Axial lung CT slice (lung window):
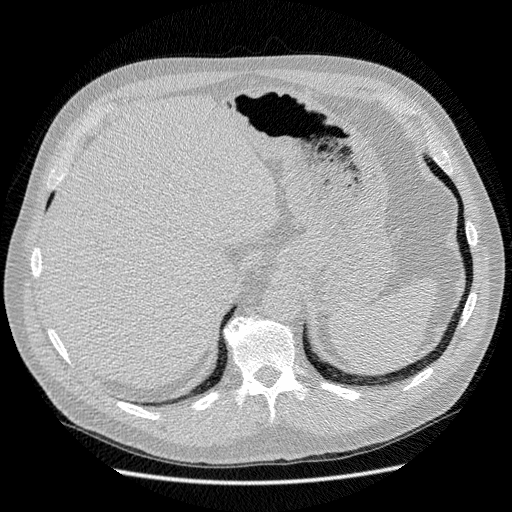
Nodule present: no